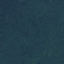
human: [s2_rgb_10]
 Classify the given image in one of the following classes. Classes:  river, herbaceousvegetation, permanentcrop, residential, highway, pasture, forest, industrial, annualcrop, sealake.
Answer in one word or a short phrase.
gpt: Forest